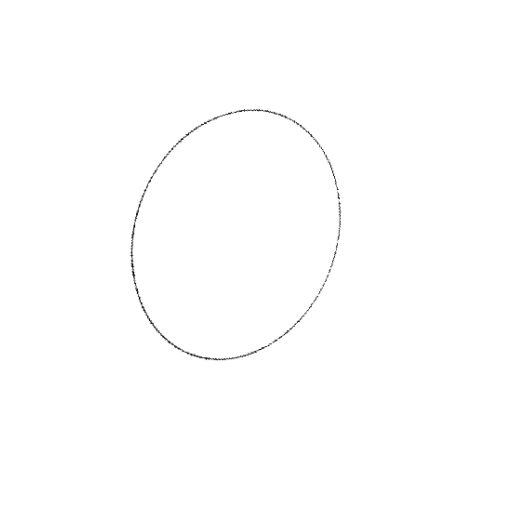
Crossing number: 0